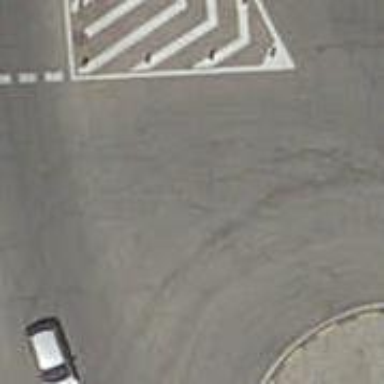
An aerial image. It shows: Roundabout on service road.